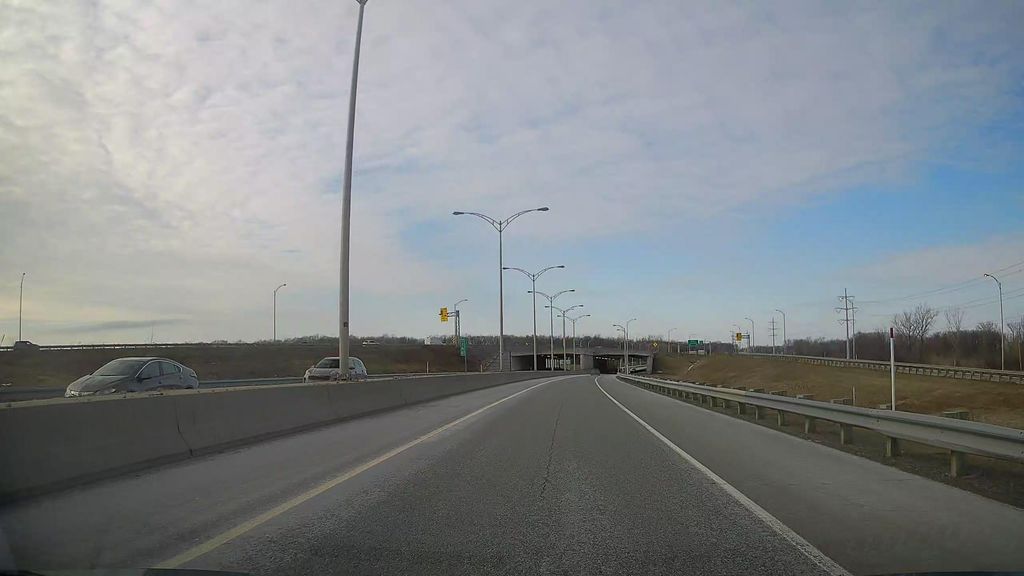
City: montreal